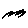
Label: zigzag